Question: Please have look the below screenshot

I want to positioned the lens in top area.Sadly the 'position' value is not supported by email clients.so what can i do for that.can i use for 'margin-top' value as minus value? hope you can help me..thanks in advance
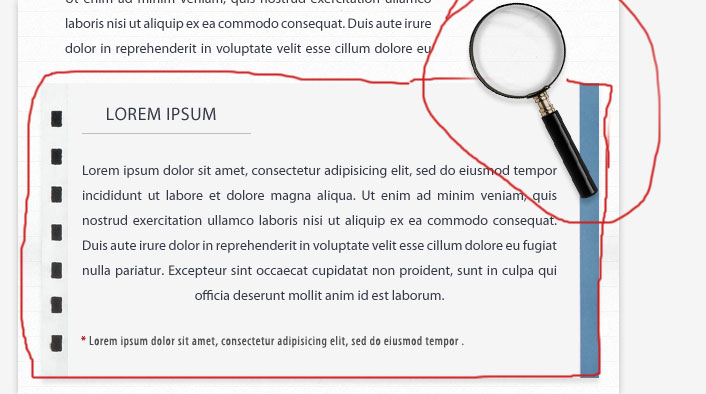
Answer: Hotmail and Outlook.com no longer support the following CSS properties:
'''
margin
margin-top
margin-right
margin-bottom
margin-left
'''
Here is the statement given by <URL> ..